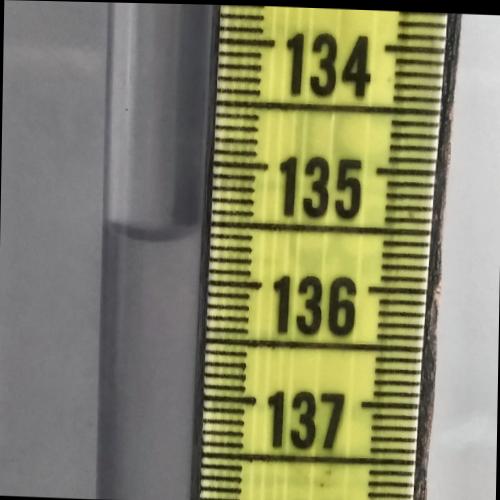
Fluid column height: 135.6 cm